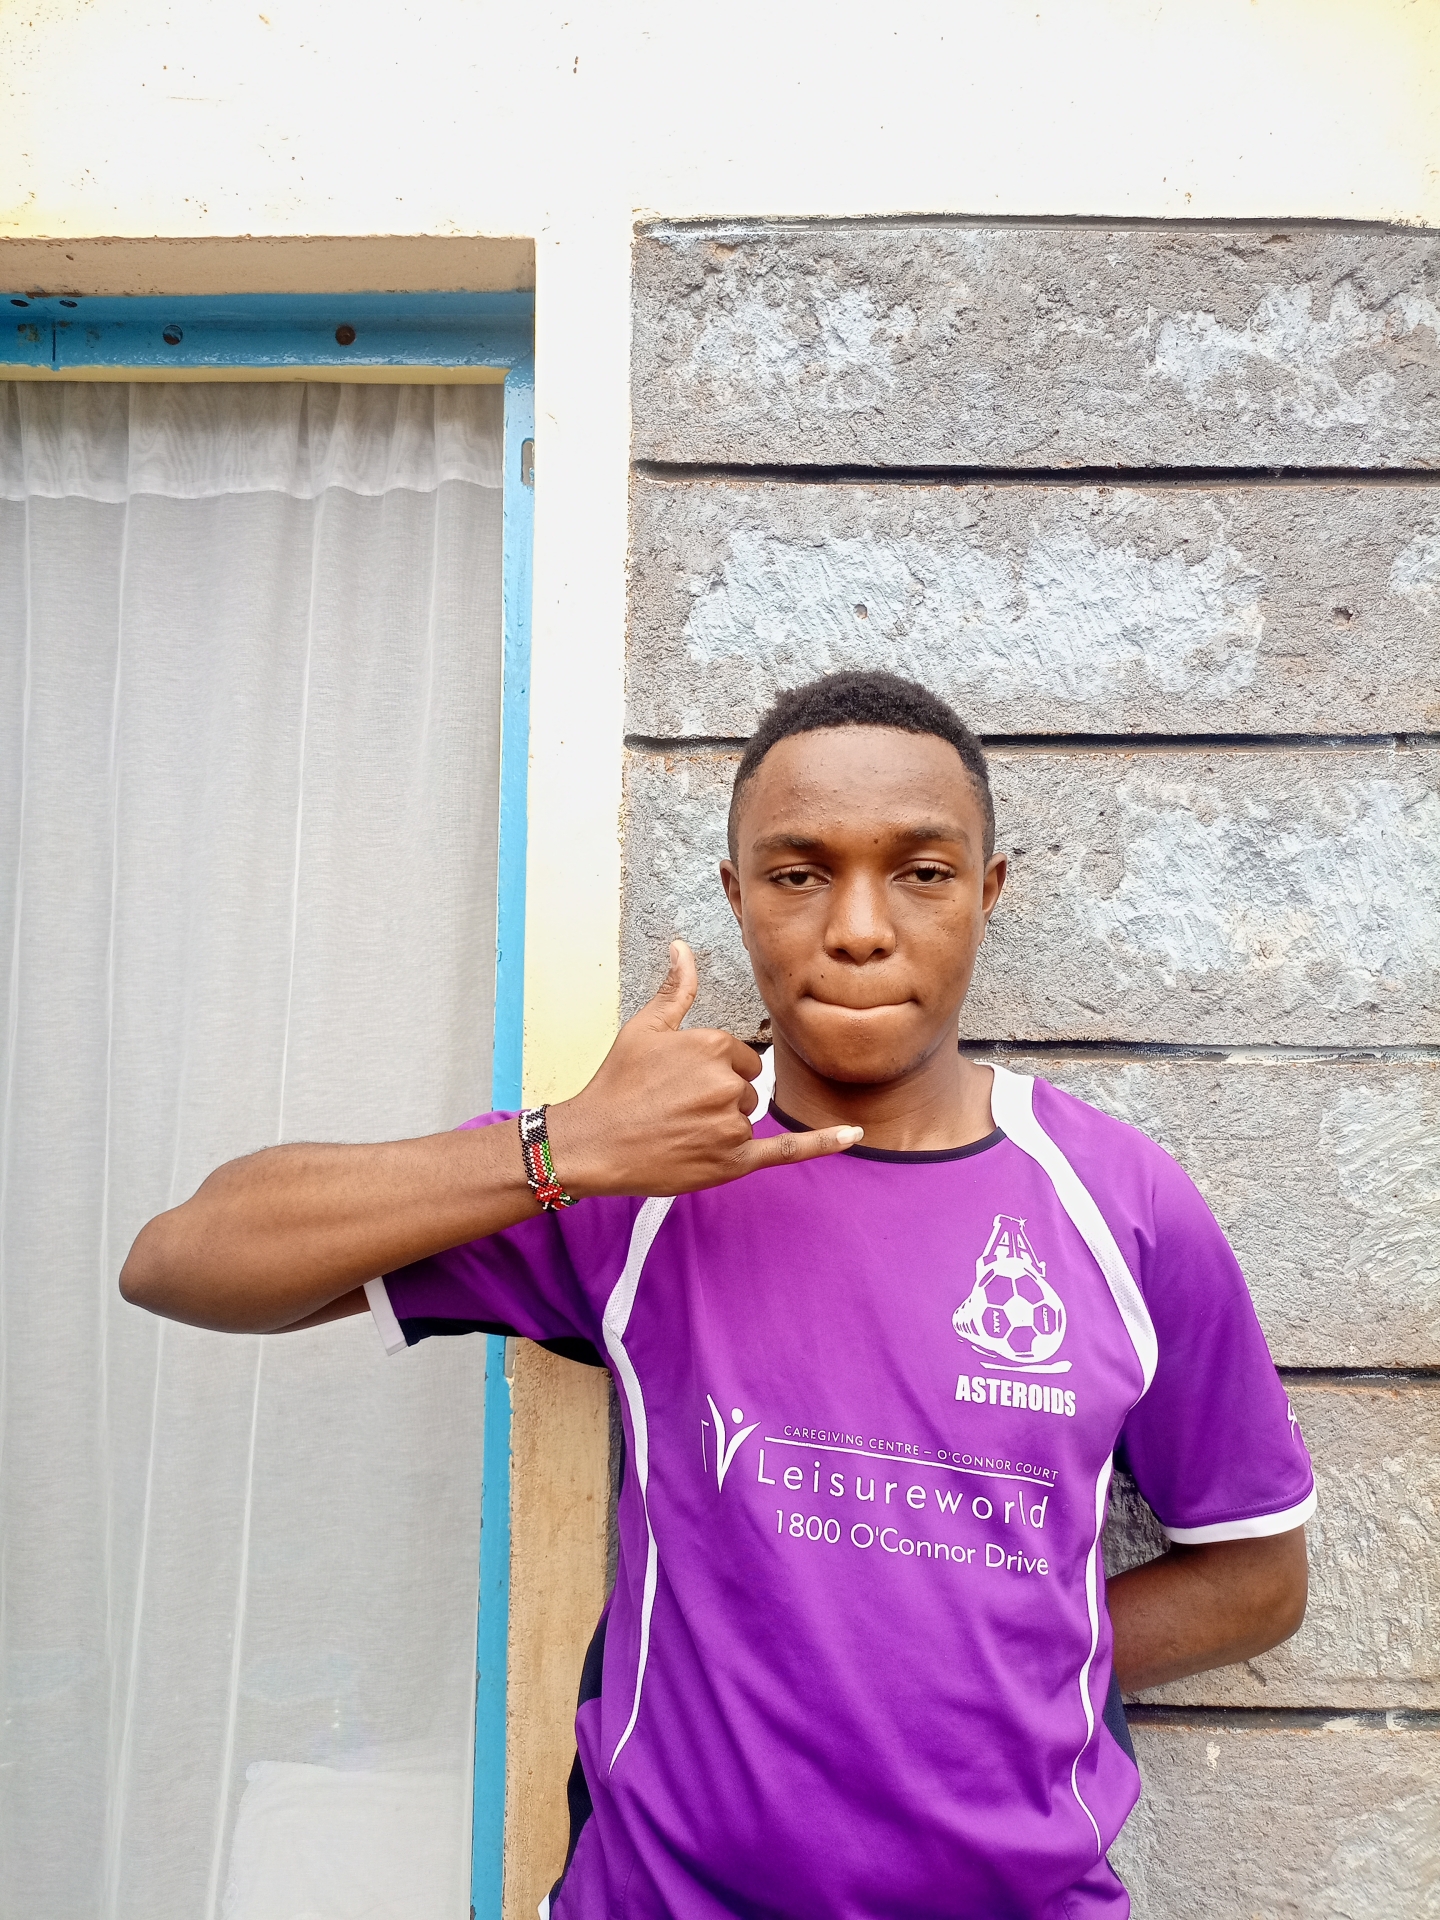
Label: clear